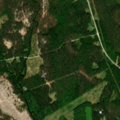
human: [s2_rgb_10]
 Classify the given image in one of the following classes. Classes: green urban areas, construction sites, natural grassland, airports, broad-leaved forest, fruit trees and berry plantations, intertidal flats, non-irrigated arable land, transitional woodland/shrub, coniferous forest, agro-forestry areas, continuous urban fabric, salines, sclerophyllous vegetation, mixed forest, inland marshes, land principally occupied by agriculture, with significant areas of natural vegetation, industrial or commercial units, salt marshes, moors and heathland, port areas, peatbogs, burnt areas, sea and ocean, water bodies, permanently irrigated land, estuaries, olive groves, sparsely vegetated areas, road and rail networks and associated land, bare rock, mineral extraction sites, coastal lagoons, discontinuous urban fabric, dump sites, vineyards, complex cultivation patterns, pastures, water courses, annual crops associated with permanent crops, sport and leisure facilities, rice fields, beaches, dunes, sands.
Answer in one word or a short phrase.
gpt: coniferous forest, mixed forest, transitional woodland/shrub